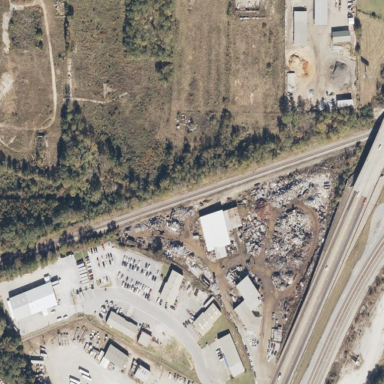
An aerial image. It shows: Scrap yard situated in industrial area.